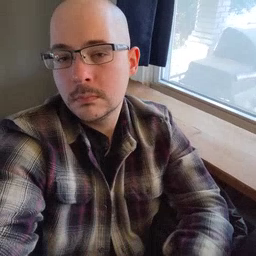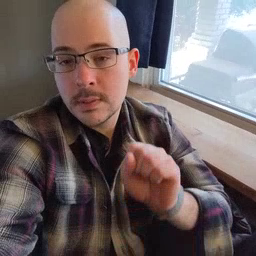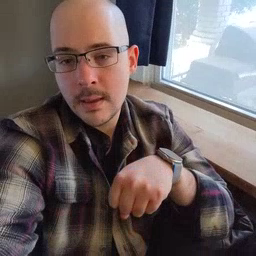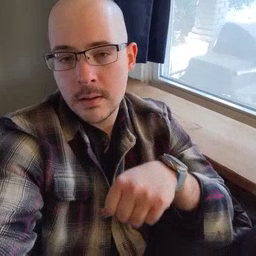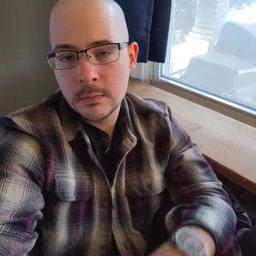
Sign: can